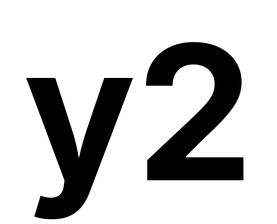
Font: Inter_Bold